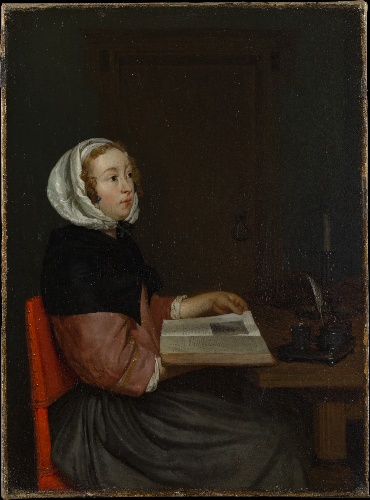
Title: The Reader
Artist: Eglon van der Neer
Artist bio: Dutch, Amsterdam 1635/36–1703 Düsseldorf
Object type: Painting
Classification: Paintings
Medium: Oil on canvas
Dimensions: 15 x 11 in. (38.1 x 27.9 cm)
Department: European Paintings
Credit line: The Friedsam Collection, Bequest of Michael Friedsam, 1931
Accession year: 1932
Repository: Metropolitan Museum of Art, New York, NY
Tags: Portraits|Women|Reading